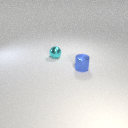
small cyan metal sphere behind small blue metal cylinder